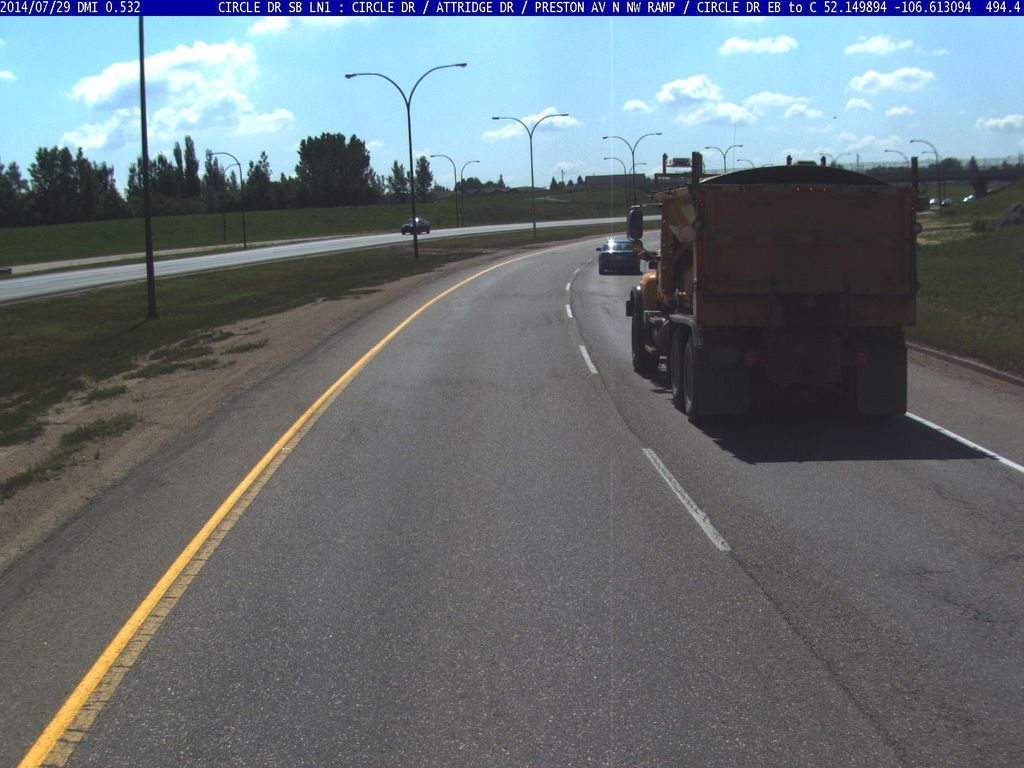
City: saskatoon